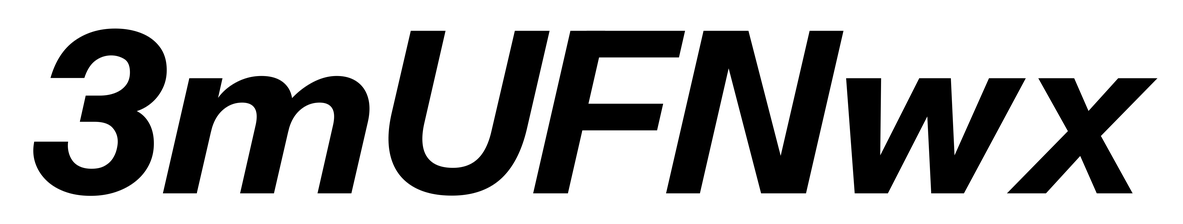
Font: InstrumentSans-Italic_Bold_Italic